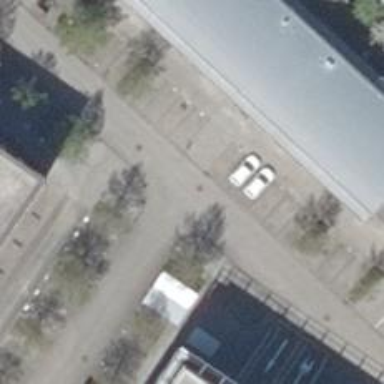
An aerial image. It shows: Asphalt driveway with perpendicular parking on the street side. It is service road.